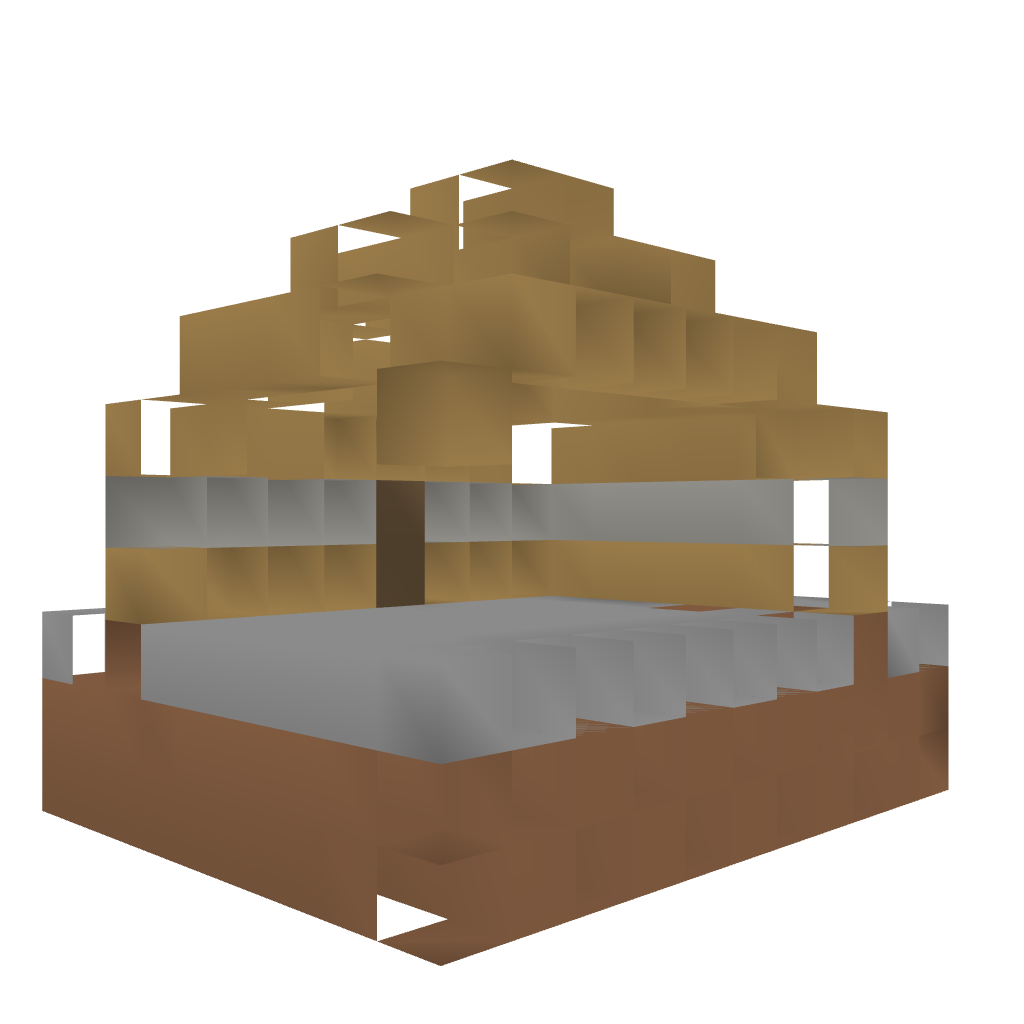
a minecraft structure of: super plain house